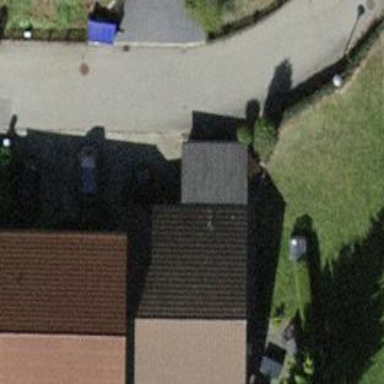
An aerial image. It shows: Terrace-style building with gabled roof.